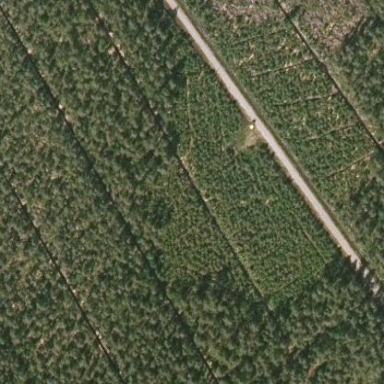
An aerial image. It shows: Needle-leaved woodland.